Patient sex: M
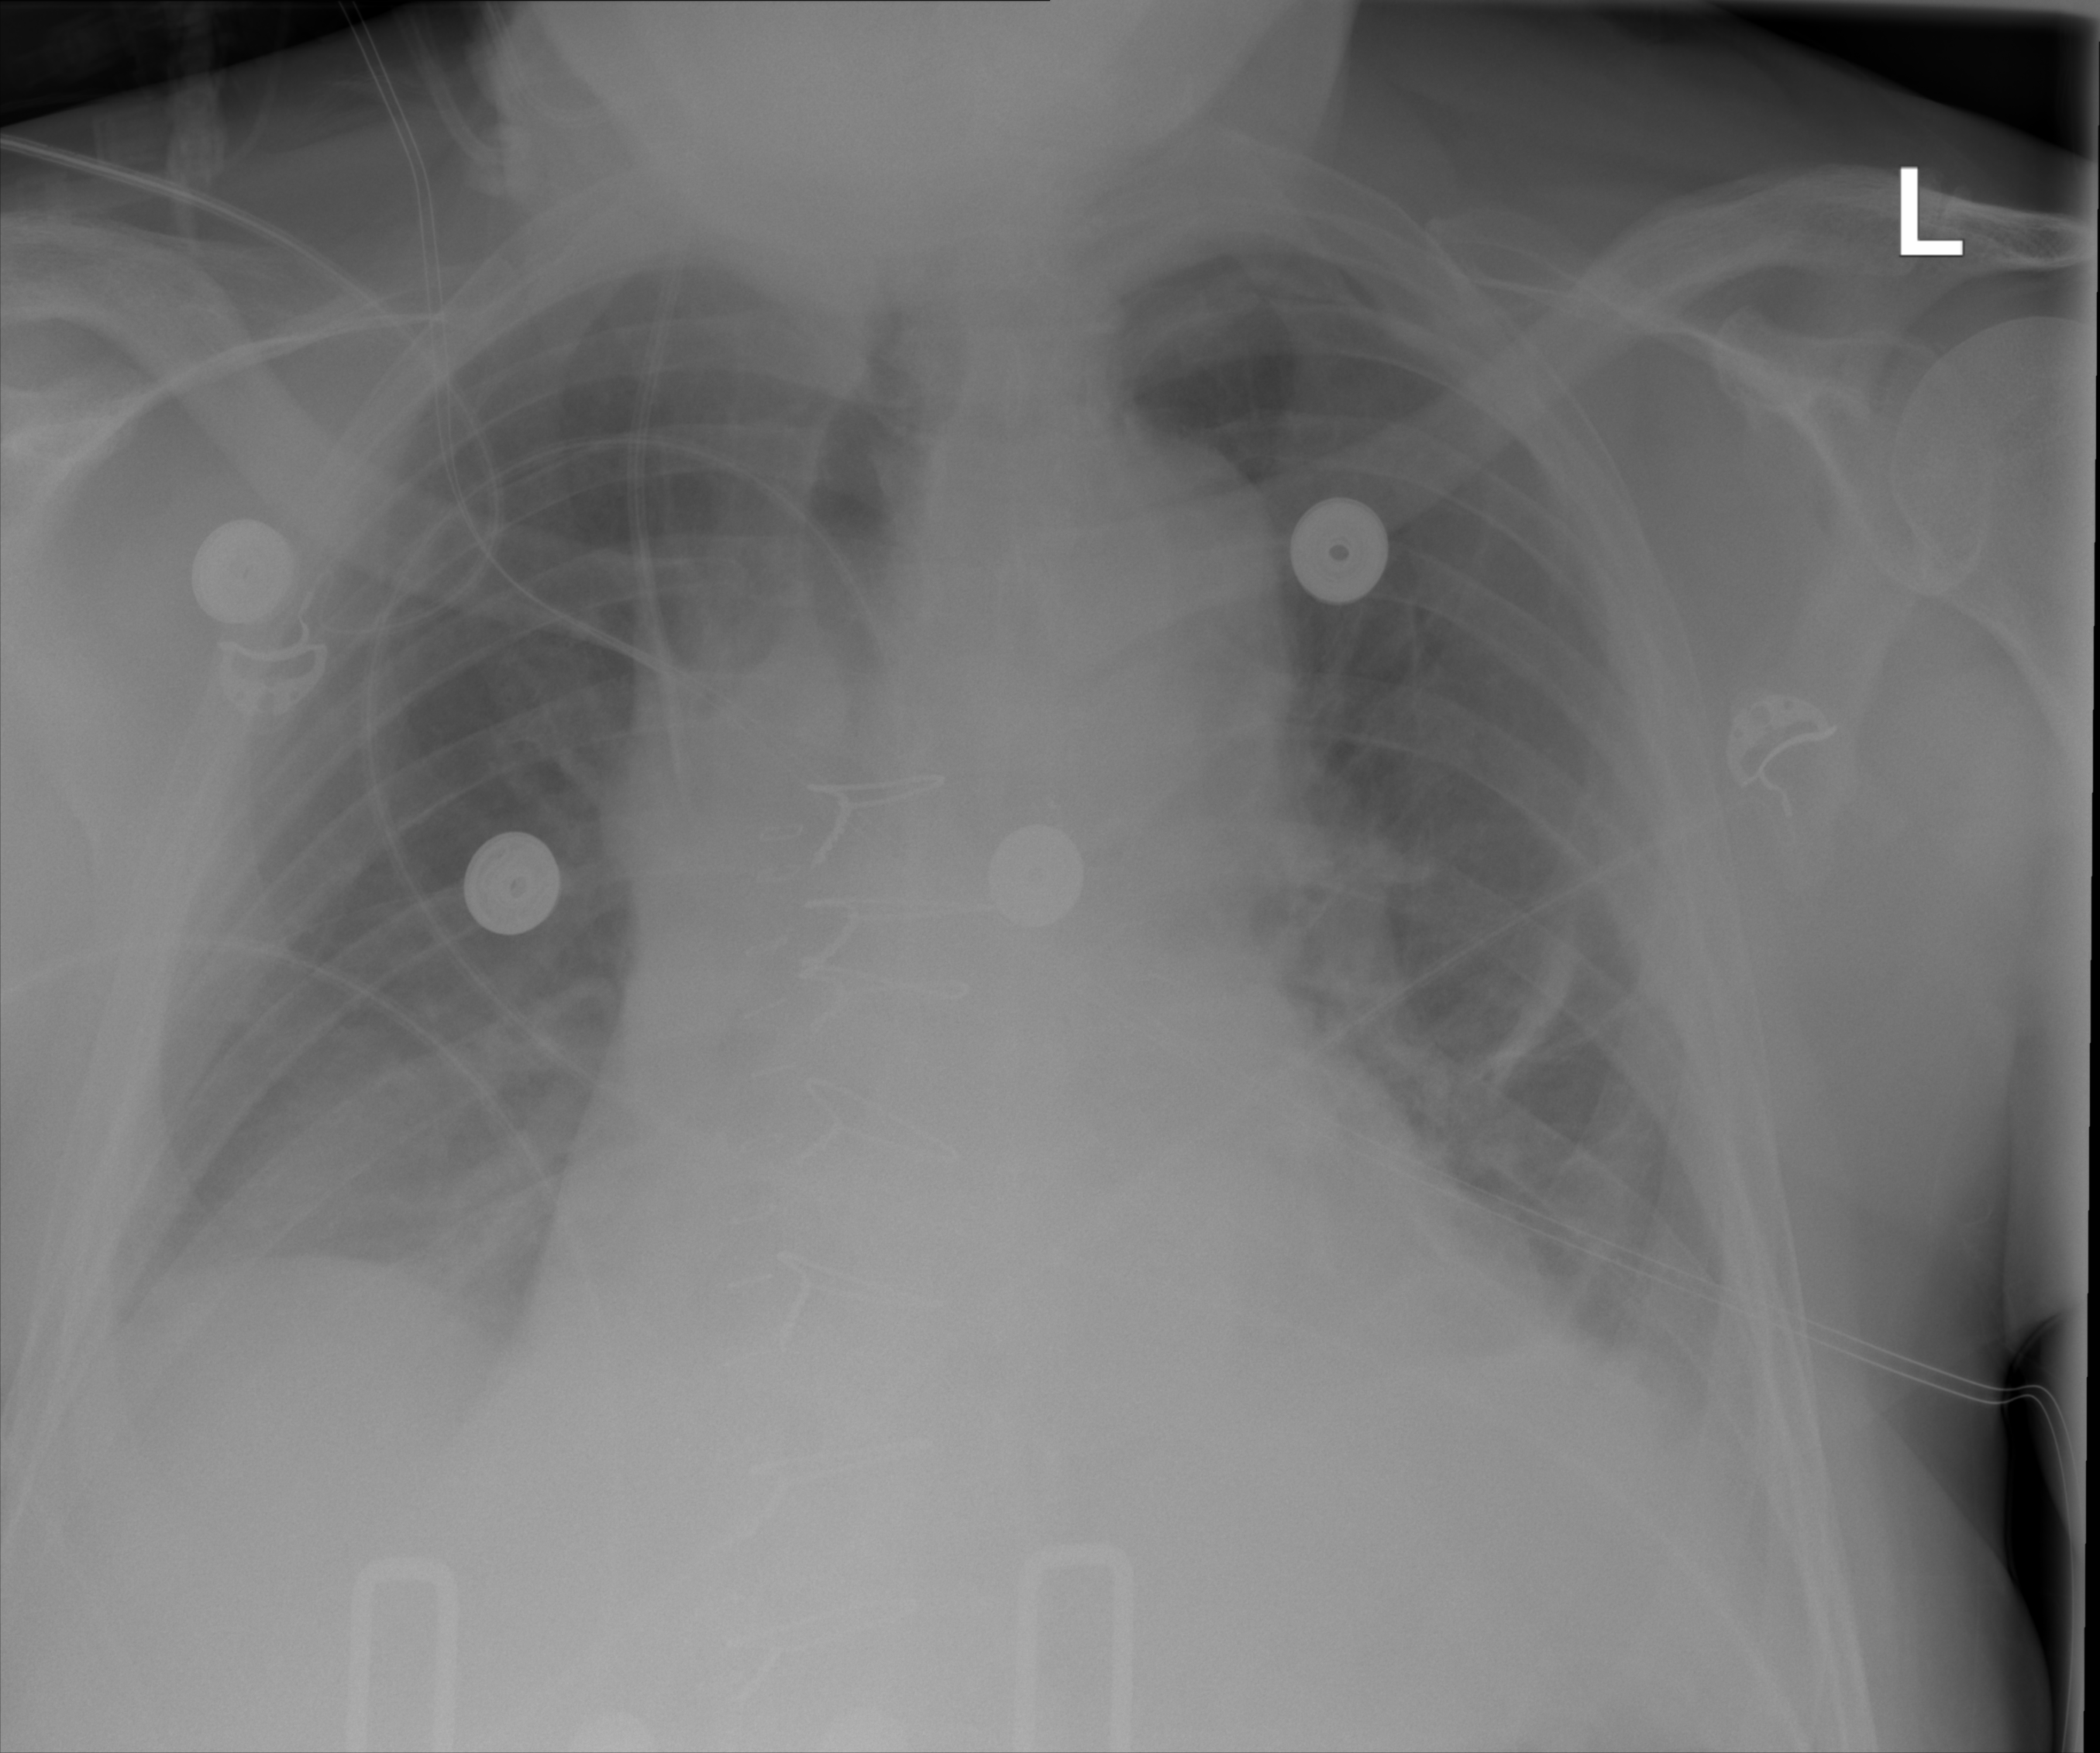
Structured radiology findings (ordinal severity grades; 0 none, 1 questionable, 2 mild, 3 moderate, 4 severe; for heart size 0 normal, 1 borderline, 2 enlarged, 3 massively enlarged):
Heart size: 2
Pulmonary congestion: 2
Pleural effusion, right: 2
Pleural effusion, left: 2
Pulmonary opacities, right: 0
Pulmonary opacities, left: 0
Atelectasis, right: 0
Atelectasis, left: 2